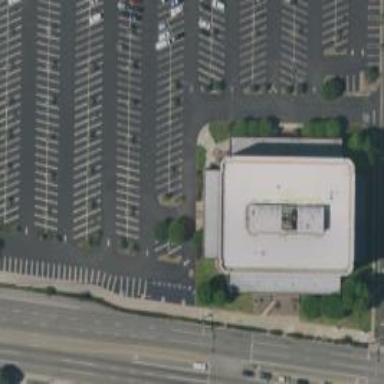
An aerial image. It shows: Commercial building.